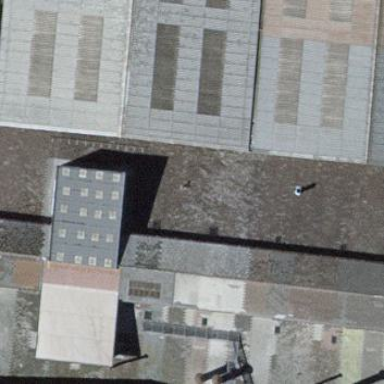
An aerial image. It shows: View of roof of building.